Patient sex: M
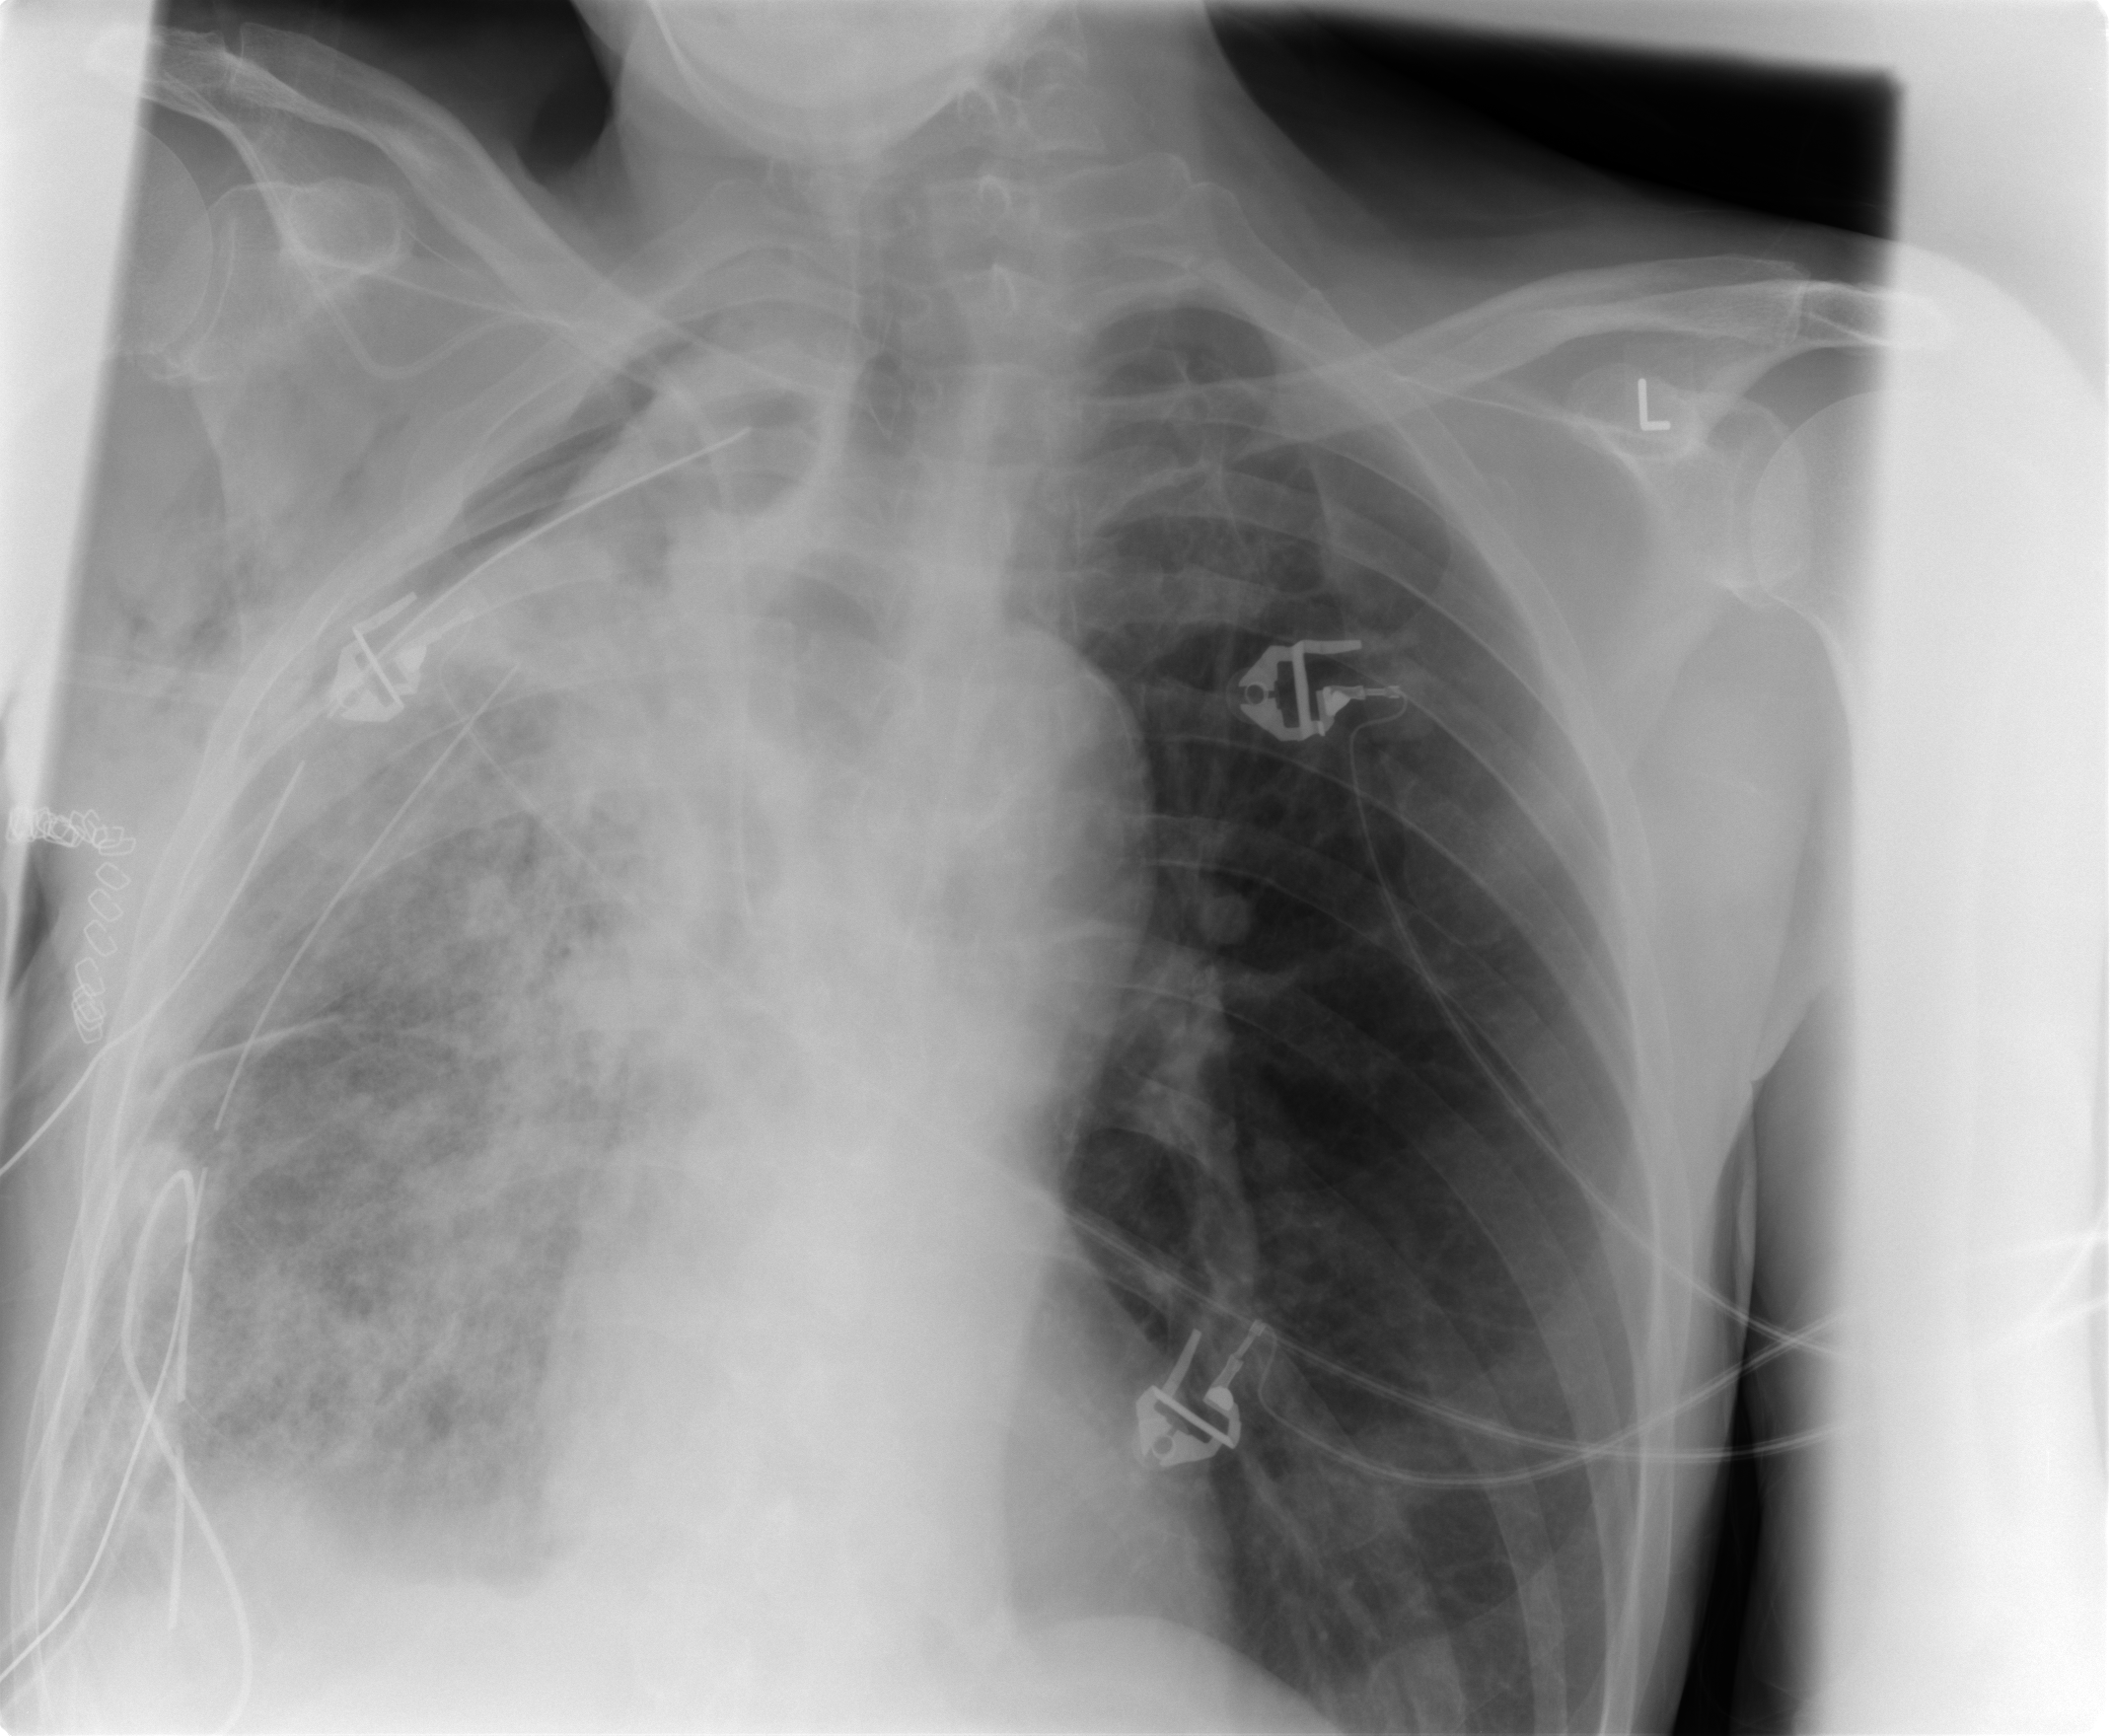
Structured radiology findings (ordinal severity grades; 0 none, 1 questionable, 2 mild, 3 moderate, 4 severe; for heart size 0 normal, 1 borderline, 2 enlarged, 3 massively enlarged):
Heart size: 0
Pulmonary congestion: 0
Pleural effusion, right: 2
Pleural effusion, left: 0
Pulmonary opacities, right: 4
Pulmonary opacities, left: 0
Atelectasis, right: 4
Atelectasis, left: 0